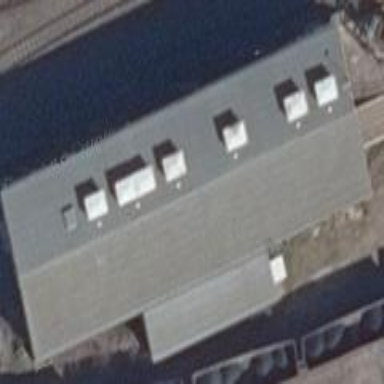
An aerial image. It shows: Commercial building.